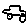
Label: car